Question: I want to print 2*2 confusion matrix and label it. I am using 'table()' in r.

I want to add predicted and Reality label . Can anybody suggest me , how can I do it?
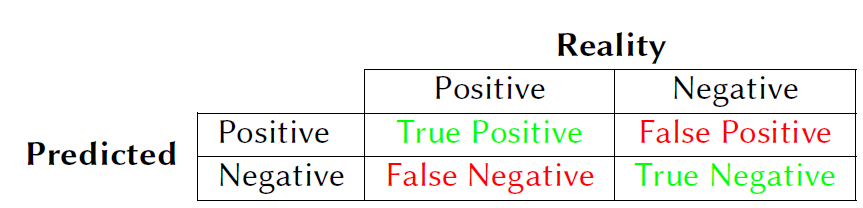
Answer: This is a similar problem to the one in <URL>. You can follow that approach,
but simplify things a bit by just using a matrix to hold the values, and
just setting its dimension names to '"predicted"' and '"observed"':
'''
# create some fake data (2x2, since we're building a confusion matrix)
dat <- matrix(data=runif(n=4, min=0, max=1), nrow=2, ncol=2,
dimnames=list(c("pos", "neg"), c("pos", "neg")))
# now set the names *of the dimensions* (not the row/colnames)
names(dimnames(dat)) <- c("predicted", "observed")
# and we get what we wanted
dat
# output:
# observed
# predicted pos neg
# pos <PHONE> <PHONE>
# neg <PHONE> <PHONE>
'''
: @thelatemail made the nice point in the comments that you can specify dimension names when creating tables. The same is true of matrices, except you supply them as names of the 'dimnames' list elements when calling 'matrix()'. So here's an even more compact way:
'''
matrix(data=runif(n=4, min=0, max=1), nrow=2, ncol=2,
dimnames=list(predicted=c("pos", "neg"), observed=c("pos", "neg")))
'''